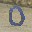
Label: 0